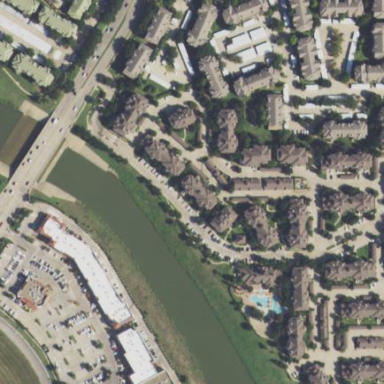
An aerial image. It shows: Residential area with apartments.